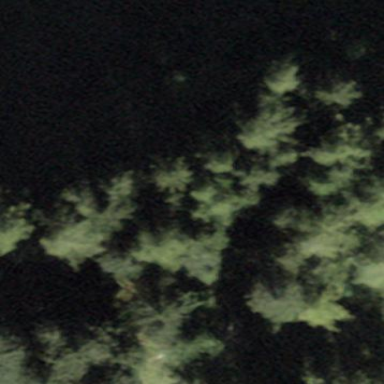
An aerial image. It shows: Forest area.